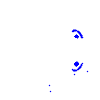
Particle: electron